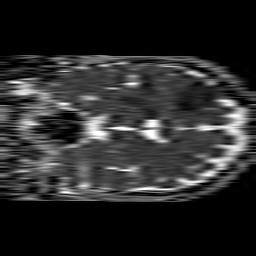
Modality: ADC
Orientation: coronal
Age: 52
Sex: male
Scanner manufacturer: philips
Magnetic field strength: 1.5 T
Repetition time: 4.6 s
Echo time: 0.08941 s